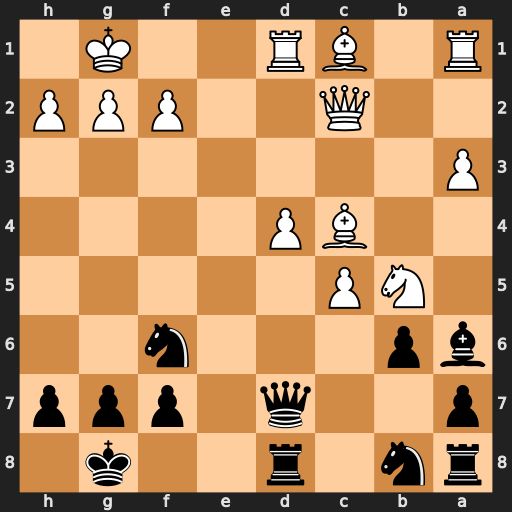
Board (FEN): rn1r2k1/p2q1ppp/bp3n2/1NP5/2BP4/P7/2Q2PPP/R1BR2K1
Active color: b
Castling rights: -
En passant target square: -
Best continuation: Bxb5 Bxb5 Qxb5